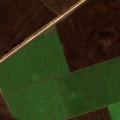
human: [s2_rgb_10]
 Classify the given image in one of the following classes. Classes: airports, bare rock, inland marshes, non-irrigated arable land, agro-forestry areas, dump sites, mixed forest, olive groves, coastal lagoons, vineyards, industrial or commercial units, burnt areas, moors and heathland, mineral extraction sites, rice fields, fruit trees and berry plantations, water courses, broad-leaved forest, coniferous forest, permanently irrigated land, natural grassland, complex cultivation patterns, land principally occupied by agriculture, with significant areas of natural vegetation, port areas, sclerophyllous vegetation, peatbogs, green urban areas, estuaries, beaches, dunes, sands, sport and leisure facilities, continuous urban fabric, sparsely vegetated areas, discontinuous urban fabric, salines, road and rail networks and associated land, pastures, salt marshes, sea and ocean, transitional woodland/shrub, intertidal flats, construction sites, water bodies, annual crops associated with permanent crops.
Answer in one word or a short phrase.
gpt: non-irrigated arable land